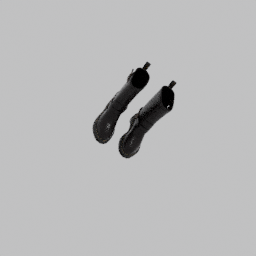
Label: people